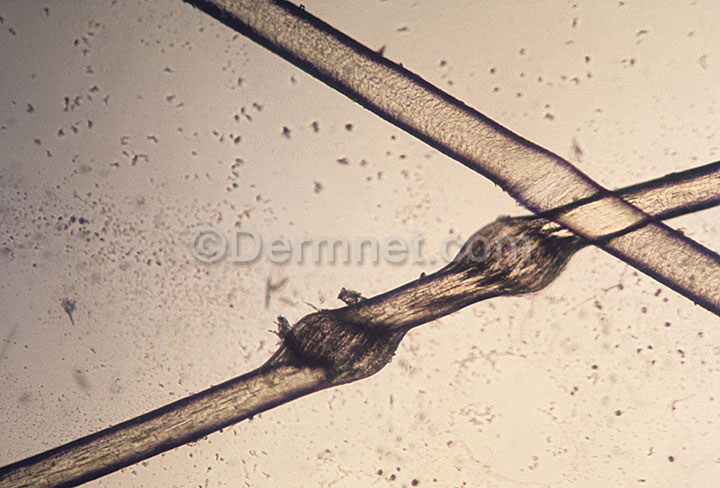
Disease: Hair Loss Photos Alopecia and other Hair Diseases